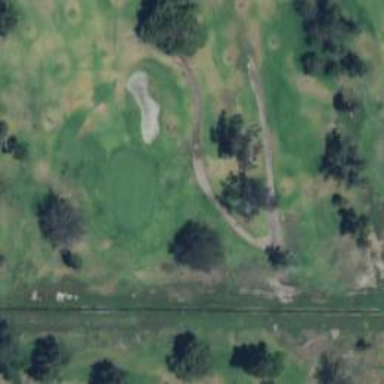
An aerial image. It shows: Path designated for golf carts.